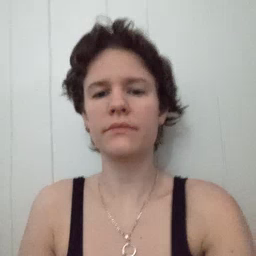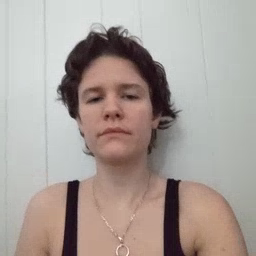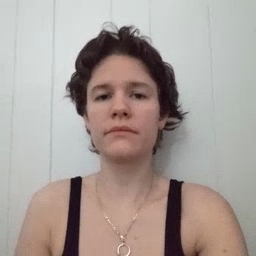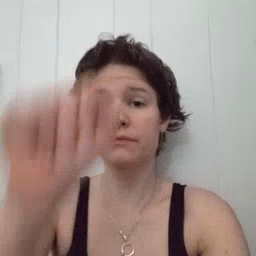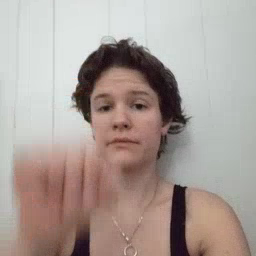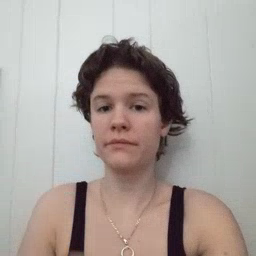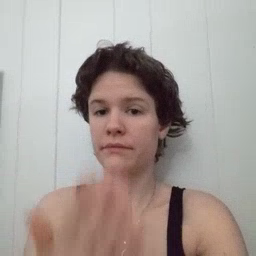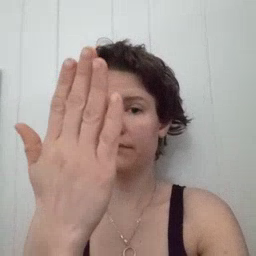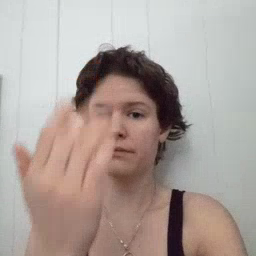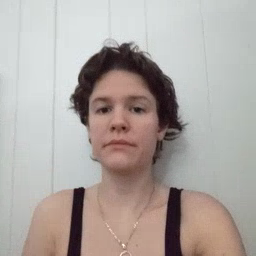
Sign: mitten